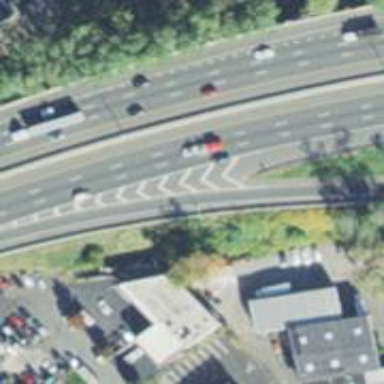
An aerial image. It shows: Asphalt motorway.